Question: This is what I have:

However, I want the shadow below the text to not appear on top of the border. I can get this effect when my 'position' of the heading is set to anything other than "absolute" or "fixed", but I lose flexiblity in animation... which is what I want to do later.
here is my code:
'''
.feature {
height: 300px;
width: 100%;
background-image: url("http://conceptartworld.com/wp-content/uploads/2013/06/The_Last_of_Us_Concept_Art_Crows_JS-01.jpg");
background-size: cover;
background-repeat: no-repeat;
overflow: hidden;
border-bottom: solid 5px #FFFFFF;
box-shadow: 0 2px 10px #333;
}
.feature h1 {
position: fixed;
font-size: 120px;
vertical-align: text-bottom;
color: #FFFFFF;
margin-left: 50px;
font-family: "oswald", sans-serif;
font-weight: 400;
text-transform: uppercase;
text-shadow: 4px 4px 5px rgba(0,0,0,0.5);
transition: margin 0.5s;
}
#moral {
margin-top: 160px;
}
#studios {
margin-top: 160px;
margin-left: 400px;
}
'''
also... my vertical align text-bottom isn't working...that is why I use the top margin.. can anyone tell me why?
Arman
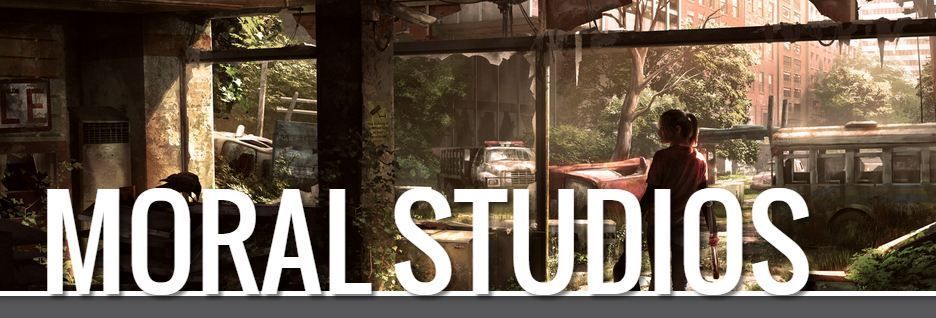
Answer: I think you can't make this effect without making the border line a independent element.
Implement it as an '<hr/>' and set it z-index greater than the text.